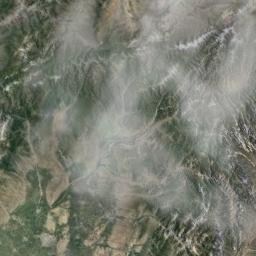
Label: cloud